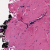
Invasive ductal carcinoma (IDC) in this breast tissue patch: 0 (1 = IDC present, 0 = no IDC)